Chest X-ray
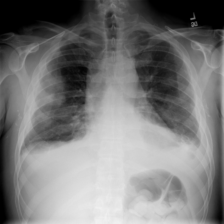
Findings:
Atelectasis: negative
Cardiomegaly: negative
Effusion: positive
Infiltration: negative
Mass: positive
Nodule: negative
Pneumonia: negative
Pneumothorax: negative
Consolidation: negative
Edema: negative
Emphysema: negative
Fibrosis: negative
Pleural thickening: negative
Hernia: negative